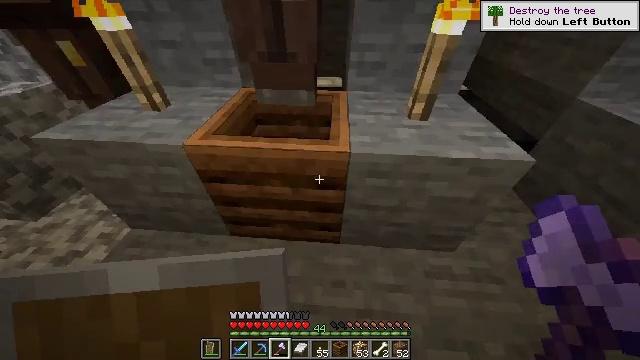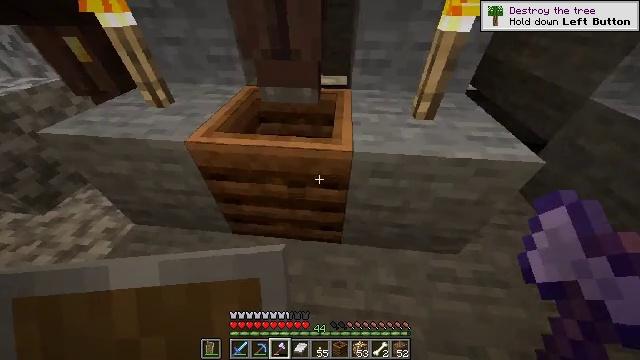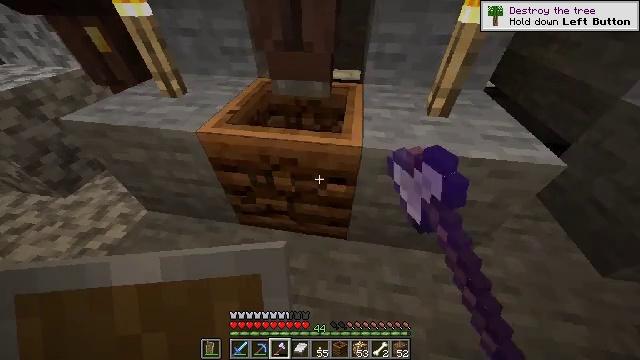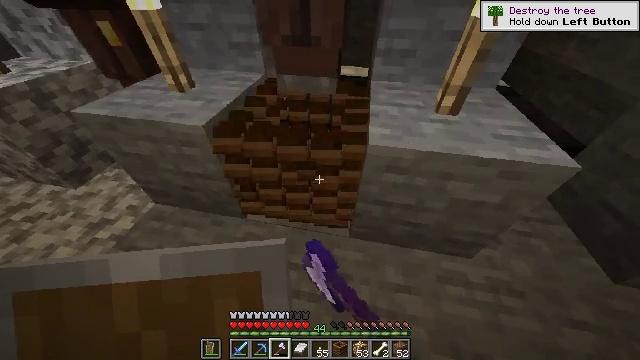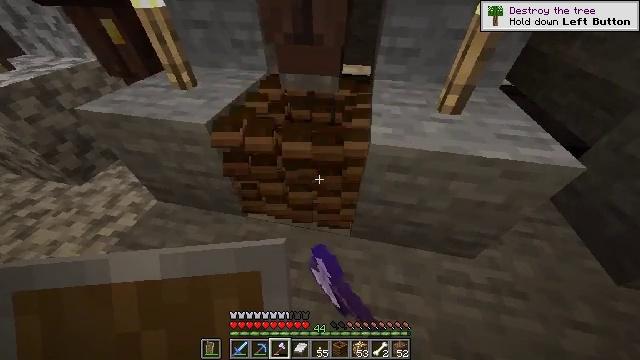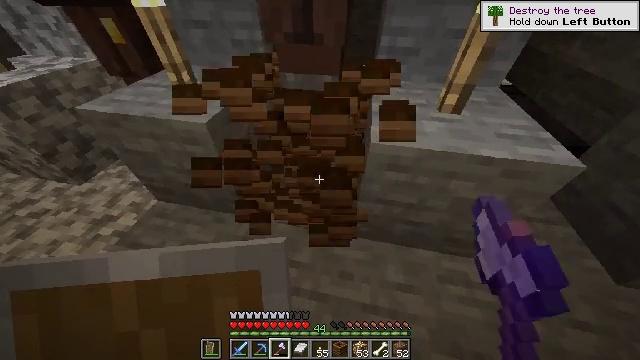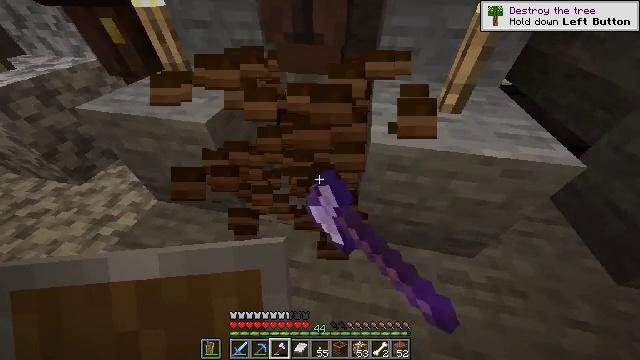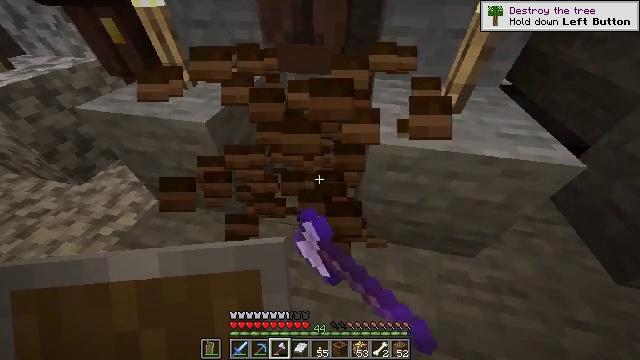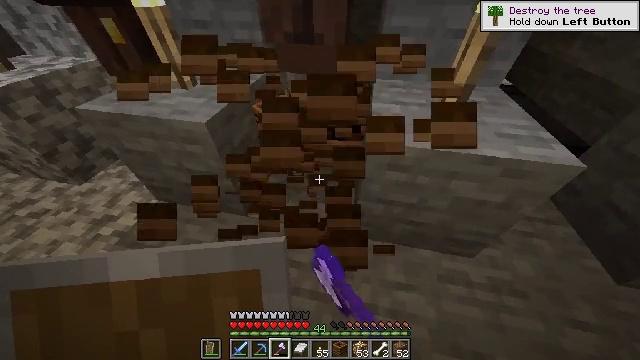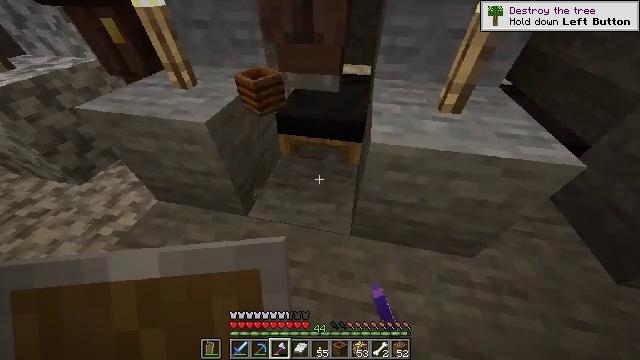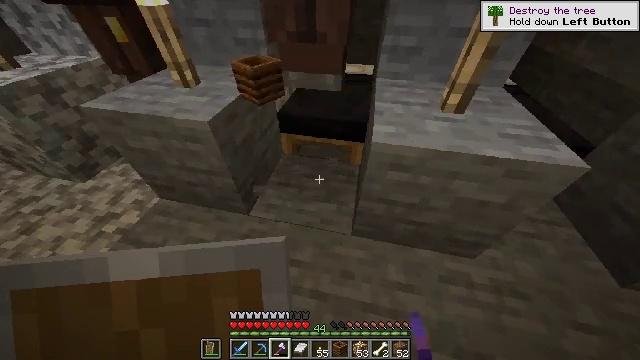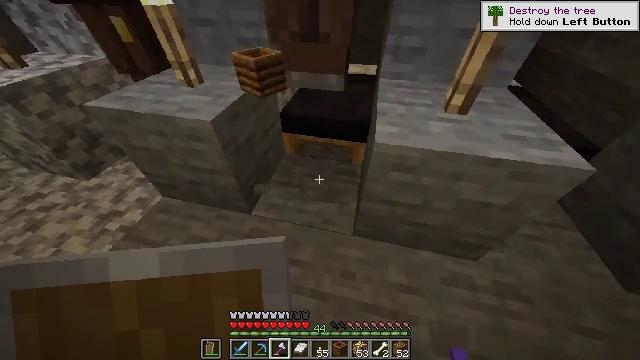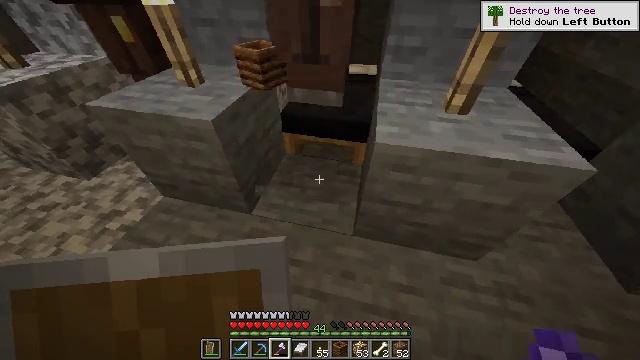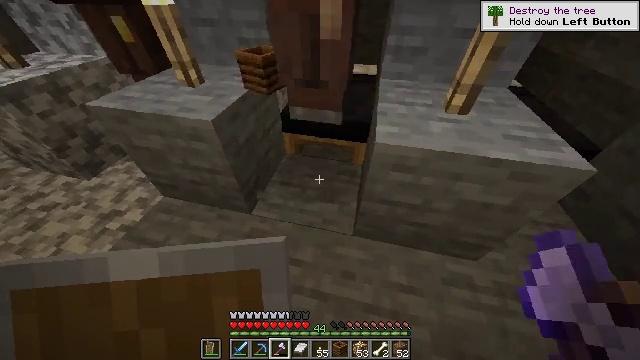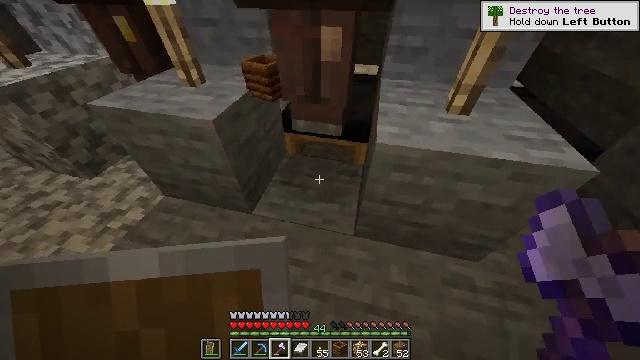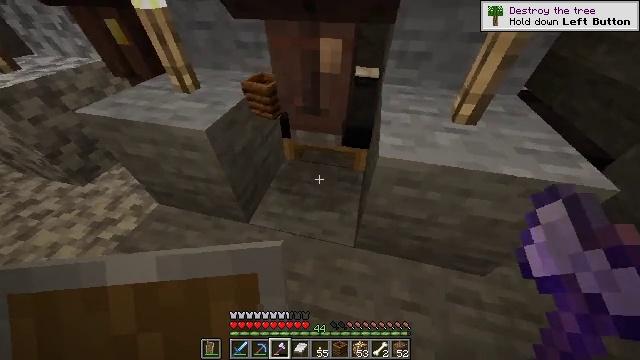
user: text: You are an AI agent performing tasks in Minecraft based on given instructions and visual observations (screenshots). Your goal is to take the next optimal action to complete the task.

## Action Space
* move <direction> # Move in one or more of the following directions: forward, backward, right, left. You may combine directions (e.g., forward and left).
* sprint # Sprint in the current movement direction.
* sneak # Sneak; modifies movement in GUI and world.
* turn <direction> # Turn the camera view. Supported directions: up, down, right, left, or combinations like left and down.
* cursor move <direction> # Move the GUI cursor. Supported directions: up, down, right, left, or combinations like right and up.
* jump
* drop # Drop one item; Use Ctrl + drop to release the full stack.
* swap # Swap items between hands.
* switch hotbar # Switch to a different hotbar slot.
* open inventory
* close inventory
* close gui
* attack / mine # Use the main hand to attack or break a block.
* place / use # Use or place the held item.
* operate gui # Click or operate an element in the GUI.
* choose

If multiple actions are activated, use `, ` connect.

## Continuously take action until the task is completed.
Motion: motion action
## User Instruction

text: Mine the composter block.
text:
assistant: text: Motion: turn left, attack / mine
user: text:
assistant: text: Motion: turn left and down, attack / mine
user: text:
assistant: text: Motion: turn left, attack / mine
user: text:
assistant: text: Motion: attack / mine
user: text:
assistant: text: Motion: attack / mine
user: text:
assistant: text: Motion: attack / mine
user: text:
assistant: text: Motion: attack / mine
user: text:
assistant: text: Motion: attack / mine
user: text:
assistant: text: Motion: no_op
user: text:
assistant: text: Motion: no_op
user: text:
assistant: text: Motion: no_op
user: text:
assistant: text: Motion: no_op
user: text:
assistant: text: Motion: no_op
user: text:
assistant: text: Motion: no_op
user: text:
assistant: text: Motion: move forward
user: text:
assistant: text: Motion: move forward
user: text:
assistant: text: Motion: move forward
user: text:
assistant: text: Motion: move forward
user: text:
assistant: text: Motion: no_op
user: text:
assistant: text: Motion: no_op
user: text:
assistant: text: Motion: no_op
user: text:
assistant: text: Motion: no_op
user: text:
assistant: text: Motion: move back
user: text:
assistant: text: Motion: move back
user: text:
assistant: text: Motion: move back
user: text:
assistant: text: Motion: move back
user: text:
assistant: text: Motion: move back
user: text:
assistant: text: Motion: move back, turn up
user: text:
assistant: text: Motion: move back, turn right and up
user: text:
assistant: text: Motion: turn up